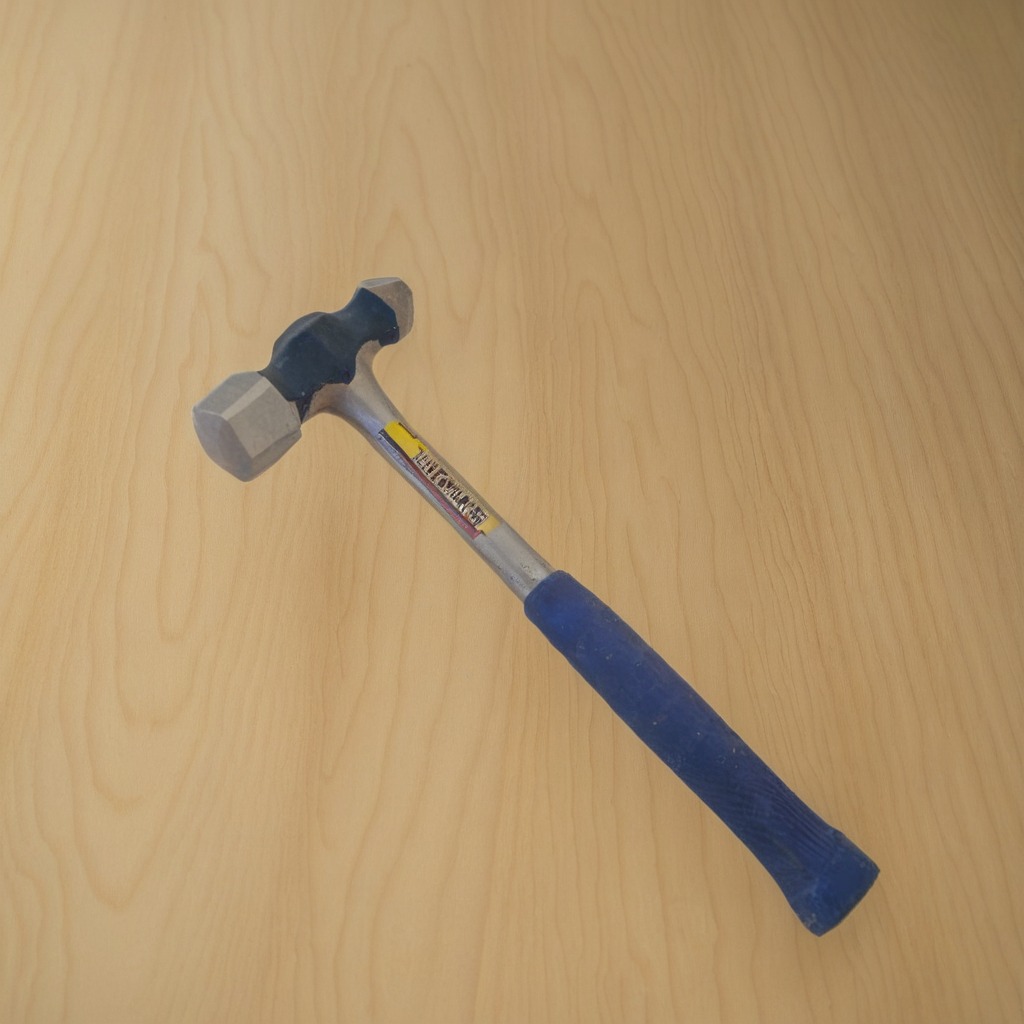
A hammer is lying on the plywood surface.